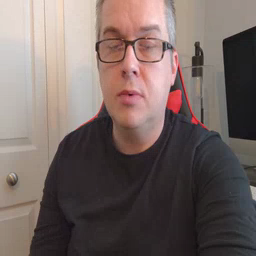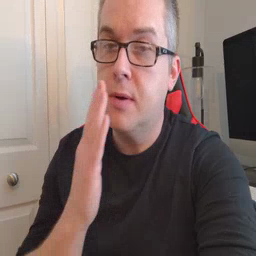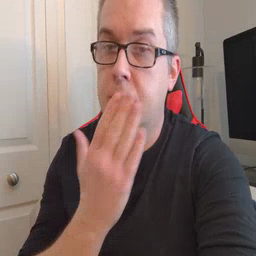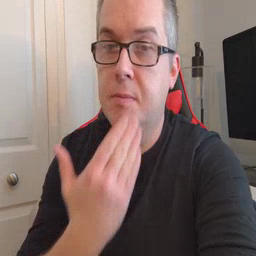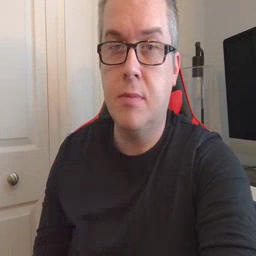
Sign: napkin